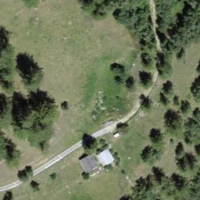
EUNIS habitat code: 45
Species observed at this site:
Sambucus racemosa